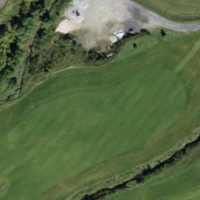
EUNIS habitat code: 53
Species observed at this site:
Dactylorhiza majalis